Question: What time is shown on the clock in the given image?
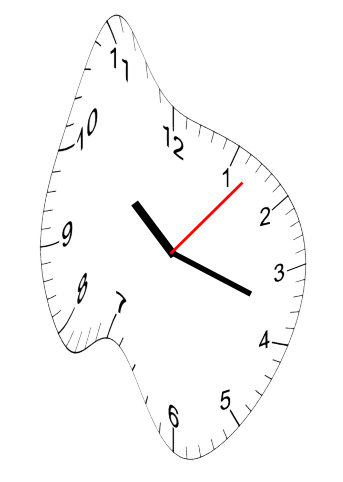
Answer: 10:18:07